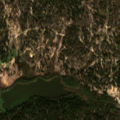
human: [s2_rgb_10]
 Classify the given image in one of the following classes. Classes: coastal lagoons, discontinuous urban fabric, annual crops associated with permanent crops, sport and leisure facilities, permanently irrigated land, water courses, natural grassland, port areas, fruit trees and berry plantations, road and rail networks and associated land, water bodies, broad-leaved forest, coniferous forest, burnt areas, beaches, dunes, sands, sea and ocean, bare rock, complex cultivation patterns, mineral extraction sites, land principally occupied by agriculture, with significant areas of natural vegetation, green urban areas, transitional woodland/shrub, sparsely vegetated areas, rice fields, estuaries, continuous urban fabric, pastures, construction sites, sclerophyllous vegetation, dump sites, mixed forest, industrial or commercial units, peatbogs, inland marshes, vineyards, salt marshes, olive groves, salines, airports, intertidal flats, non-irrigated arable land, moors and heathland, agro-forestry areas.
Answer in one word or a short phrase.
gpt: permanently irrigated land, agro-forestry areas, broad-leaved forest, mixed forest